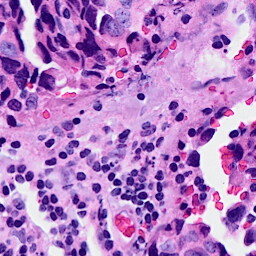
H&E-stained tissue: Breast